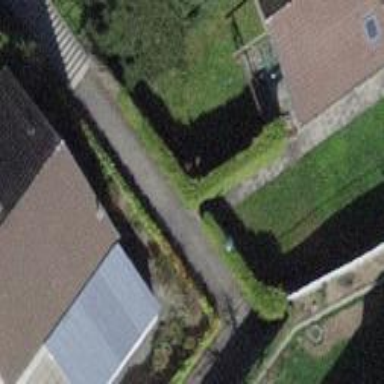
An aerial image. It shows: Hedge acting as barrier.